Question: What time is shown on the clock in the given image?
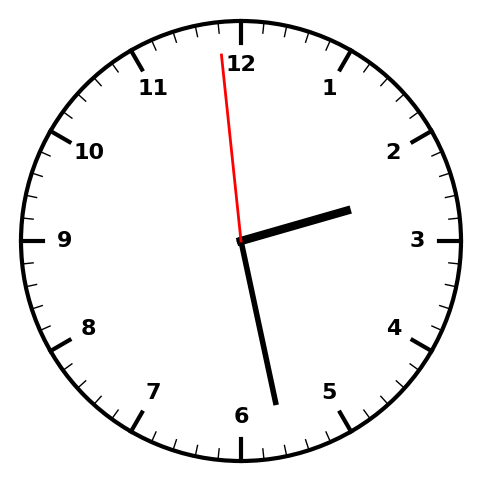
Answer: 02:27:59